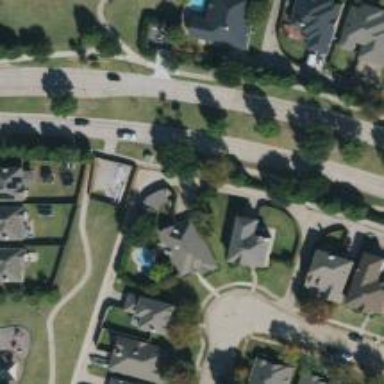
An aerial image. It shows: Alley classified as service road.